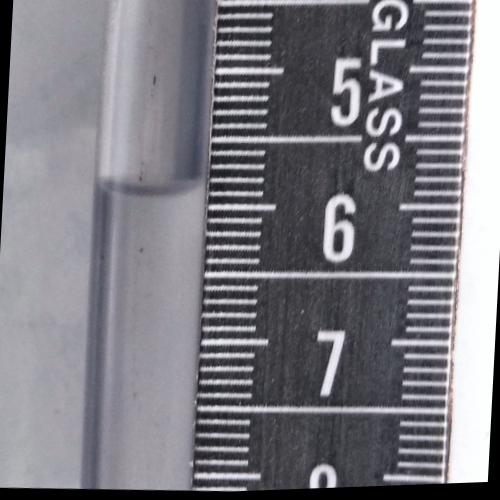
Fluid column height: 5.9 cm